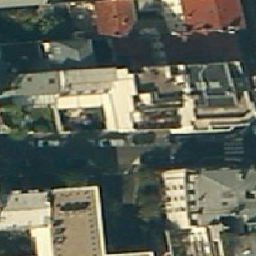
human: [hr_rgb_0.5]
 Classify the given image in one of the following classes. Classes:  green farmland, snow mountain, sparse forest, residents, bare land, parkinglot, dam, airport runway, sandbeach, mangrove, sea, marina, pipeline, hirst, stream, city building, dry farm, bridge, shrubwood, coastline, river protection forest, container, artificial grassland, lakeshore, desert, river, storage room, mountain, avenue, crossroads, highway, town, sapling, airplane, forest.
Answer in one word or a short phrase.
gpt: city building